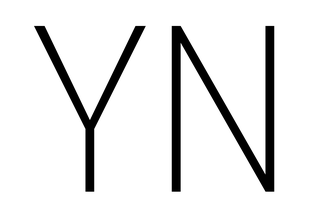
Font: Roboto_Condensed_ExtraLight